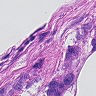
Metastatic tissue present: yes